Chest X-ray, AP view. Patient: 60 years old, sex F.
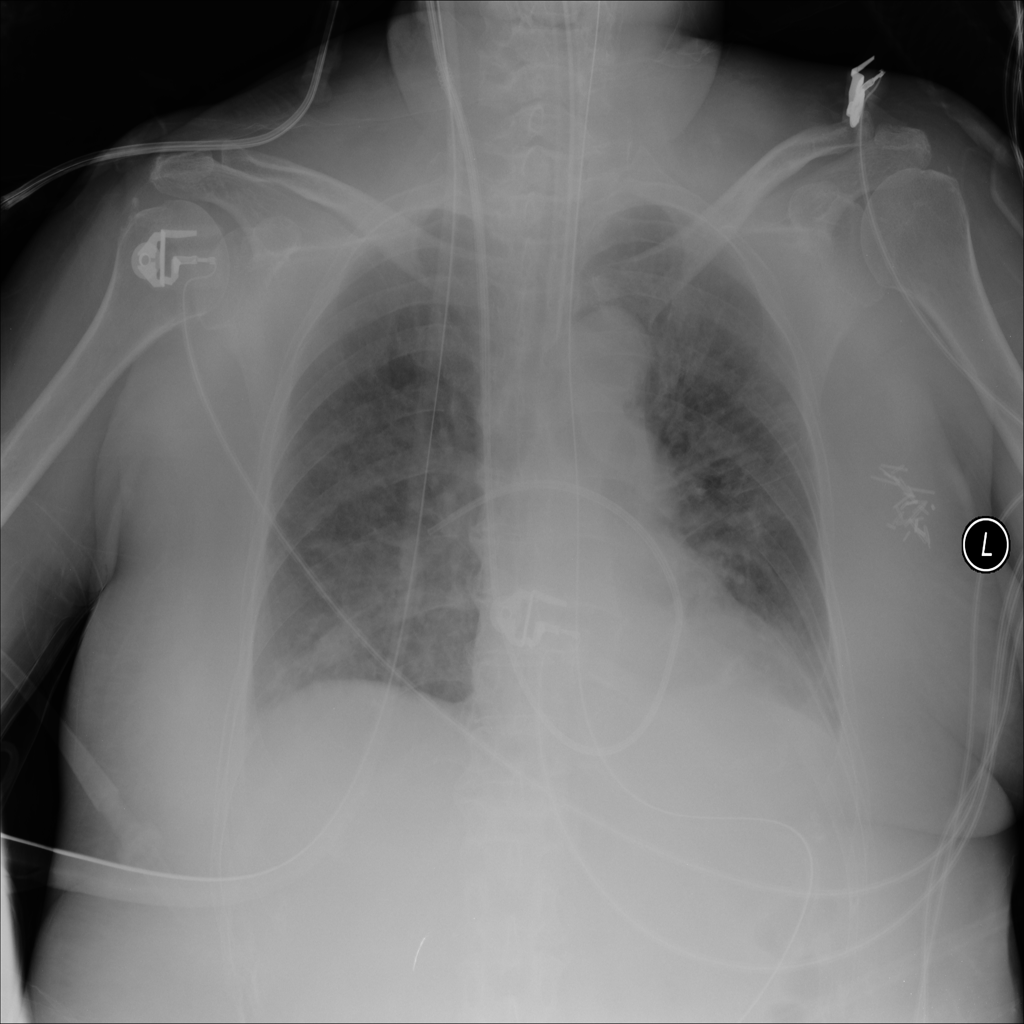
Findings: No Finding